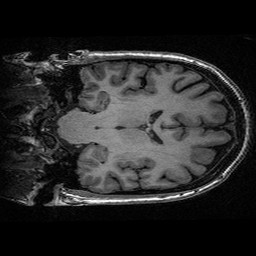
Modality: T1w
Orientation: coronal
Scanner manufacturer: ge
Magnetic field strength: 3 T
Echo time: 0.00318 s